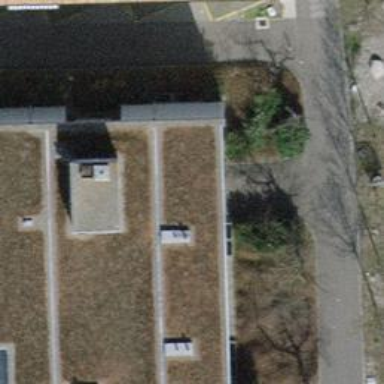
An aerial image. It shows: Flat-roofed apartment building.